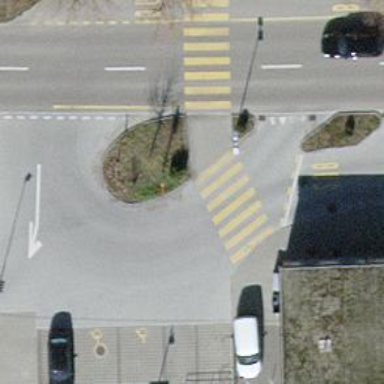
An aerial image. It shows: Traffic calming island.